Field crop: maize
Growth stage: 2
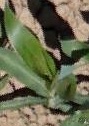
Species: maize